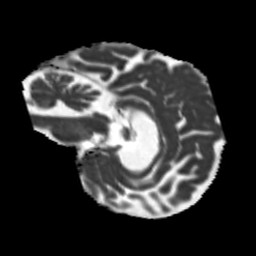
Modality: MD
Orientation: sagittal
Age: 69
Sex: male
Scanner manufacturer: siemens
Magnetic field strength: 3 T
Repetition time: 5.25 s
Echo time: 0.08 s